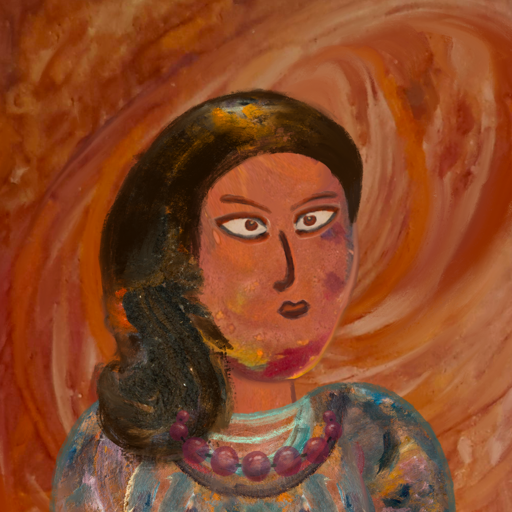
Background: Pious_Lady, Head And Neck Side: Mother_And_Son_Son, Face Side: Roy_Bahadur, Bust: Boggyland, Hair Side: Gypsy_Queen, Head Accessory: Blank, Second Necklace: Blank, Necklace: Irani_2, Baby: Blank